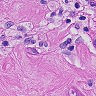
Metastatic tissue present: yes